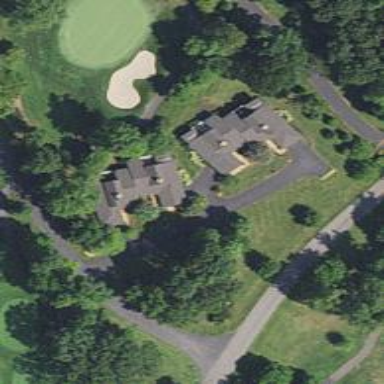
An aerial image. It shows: Service road used as golf cart path.